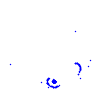
Particle: kaon